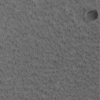
Label: not_dusty